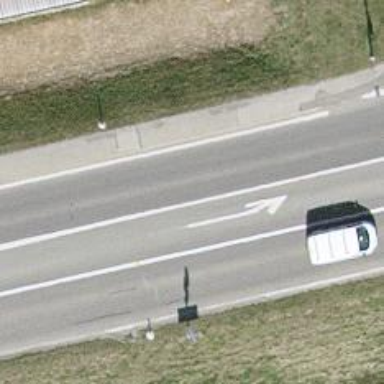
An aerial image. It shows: Asphalt road classified as primary highway.